Question: I am developing java game using box2d for my physics, I have got helicopter, ex:

I reduced gravity by setting:
'''
body.setGravityScale(0.03f);
'''
So it acts bit realistic (is affected by gravity only little bit, floating in the air)
To move it, down/up left/right I have controller, thats how I control my helicopter:
'''
body.applyLinearImpulse(new Vector2(pValueX * 3, pValueY * 3), mainBody.getWorldCenter());
'''
Where pValueX and pValueY are 1 or -1 (directions up/down left or right)
It works good, but now I am trying to achieve more realistic effect, when moving helicopter left/right I wanted to tilt it little bit so it works like real helicopter, but could not find proper way how to do it, I have tried applying force in different part of the body, but it makes my helicopter rotating 360 degrees if keep pressing left or right.
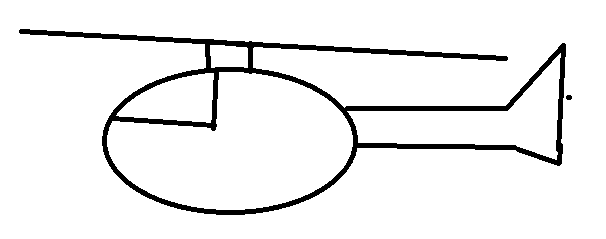
Answer: This question is old, but in case it's still relevant, I created a helicopter using JBox2D (which pretty much maps directly to Box2D). For tilting left/right (i.e. forwards/backwards relative to the pilot):-
'''
heli.applyTorque(TURN_TORQUE);
'''
or
'''
heli.applyTorque(-TURN_TORQUE);
'''
This rotates the heli, and then if the player wants lift:
'''
Vec2 force = new Vec2();
force.y = (float)Math.cos(chopper.getAngle()) * -1;
force.x = (float)Math.sin(chopper.getAngle());
force.mulLocal(ROTOR_FORCE);
heli.applyForceToCenter(force);
'''